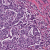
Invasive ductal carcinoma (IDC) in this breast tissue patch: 1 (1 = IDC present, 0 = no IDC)